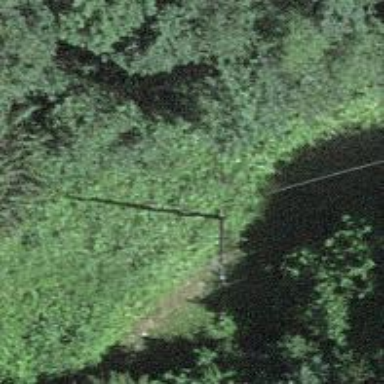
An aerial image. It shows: Power pole.